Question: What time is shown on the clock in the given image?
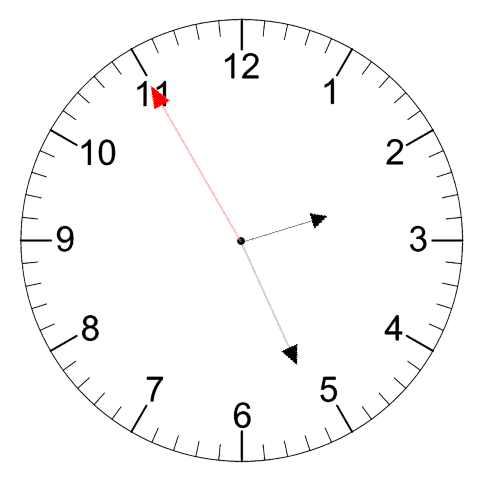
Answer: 02:25:55